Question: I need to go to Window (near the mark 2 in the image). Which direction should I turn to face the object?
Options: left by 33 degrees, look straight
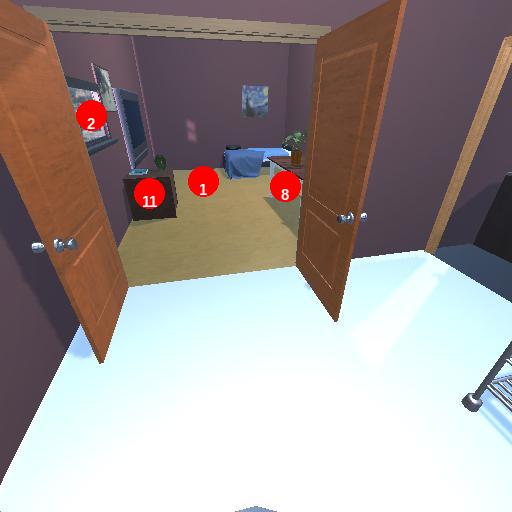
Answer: left by 33 degrees